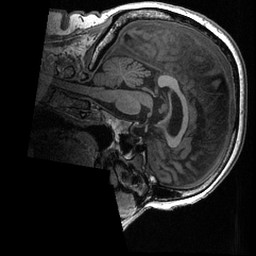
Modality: T1w
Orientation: sagittal
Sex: female
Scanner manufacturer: ge
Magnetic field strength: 3 T
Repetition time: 0.0064 s
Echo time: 0.00281 s